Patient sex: M
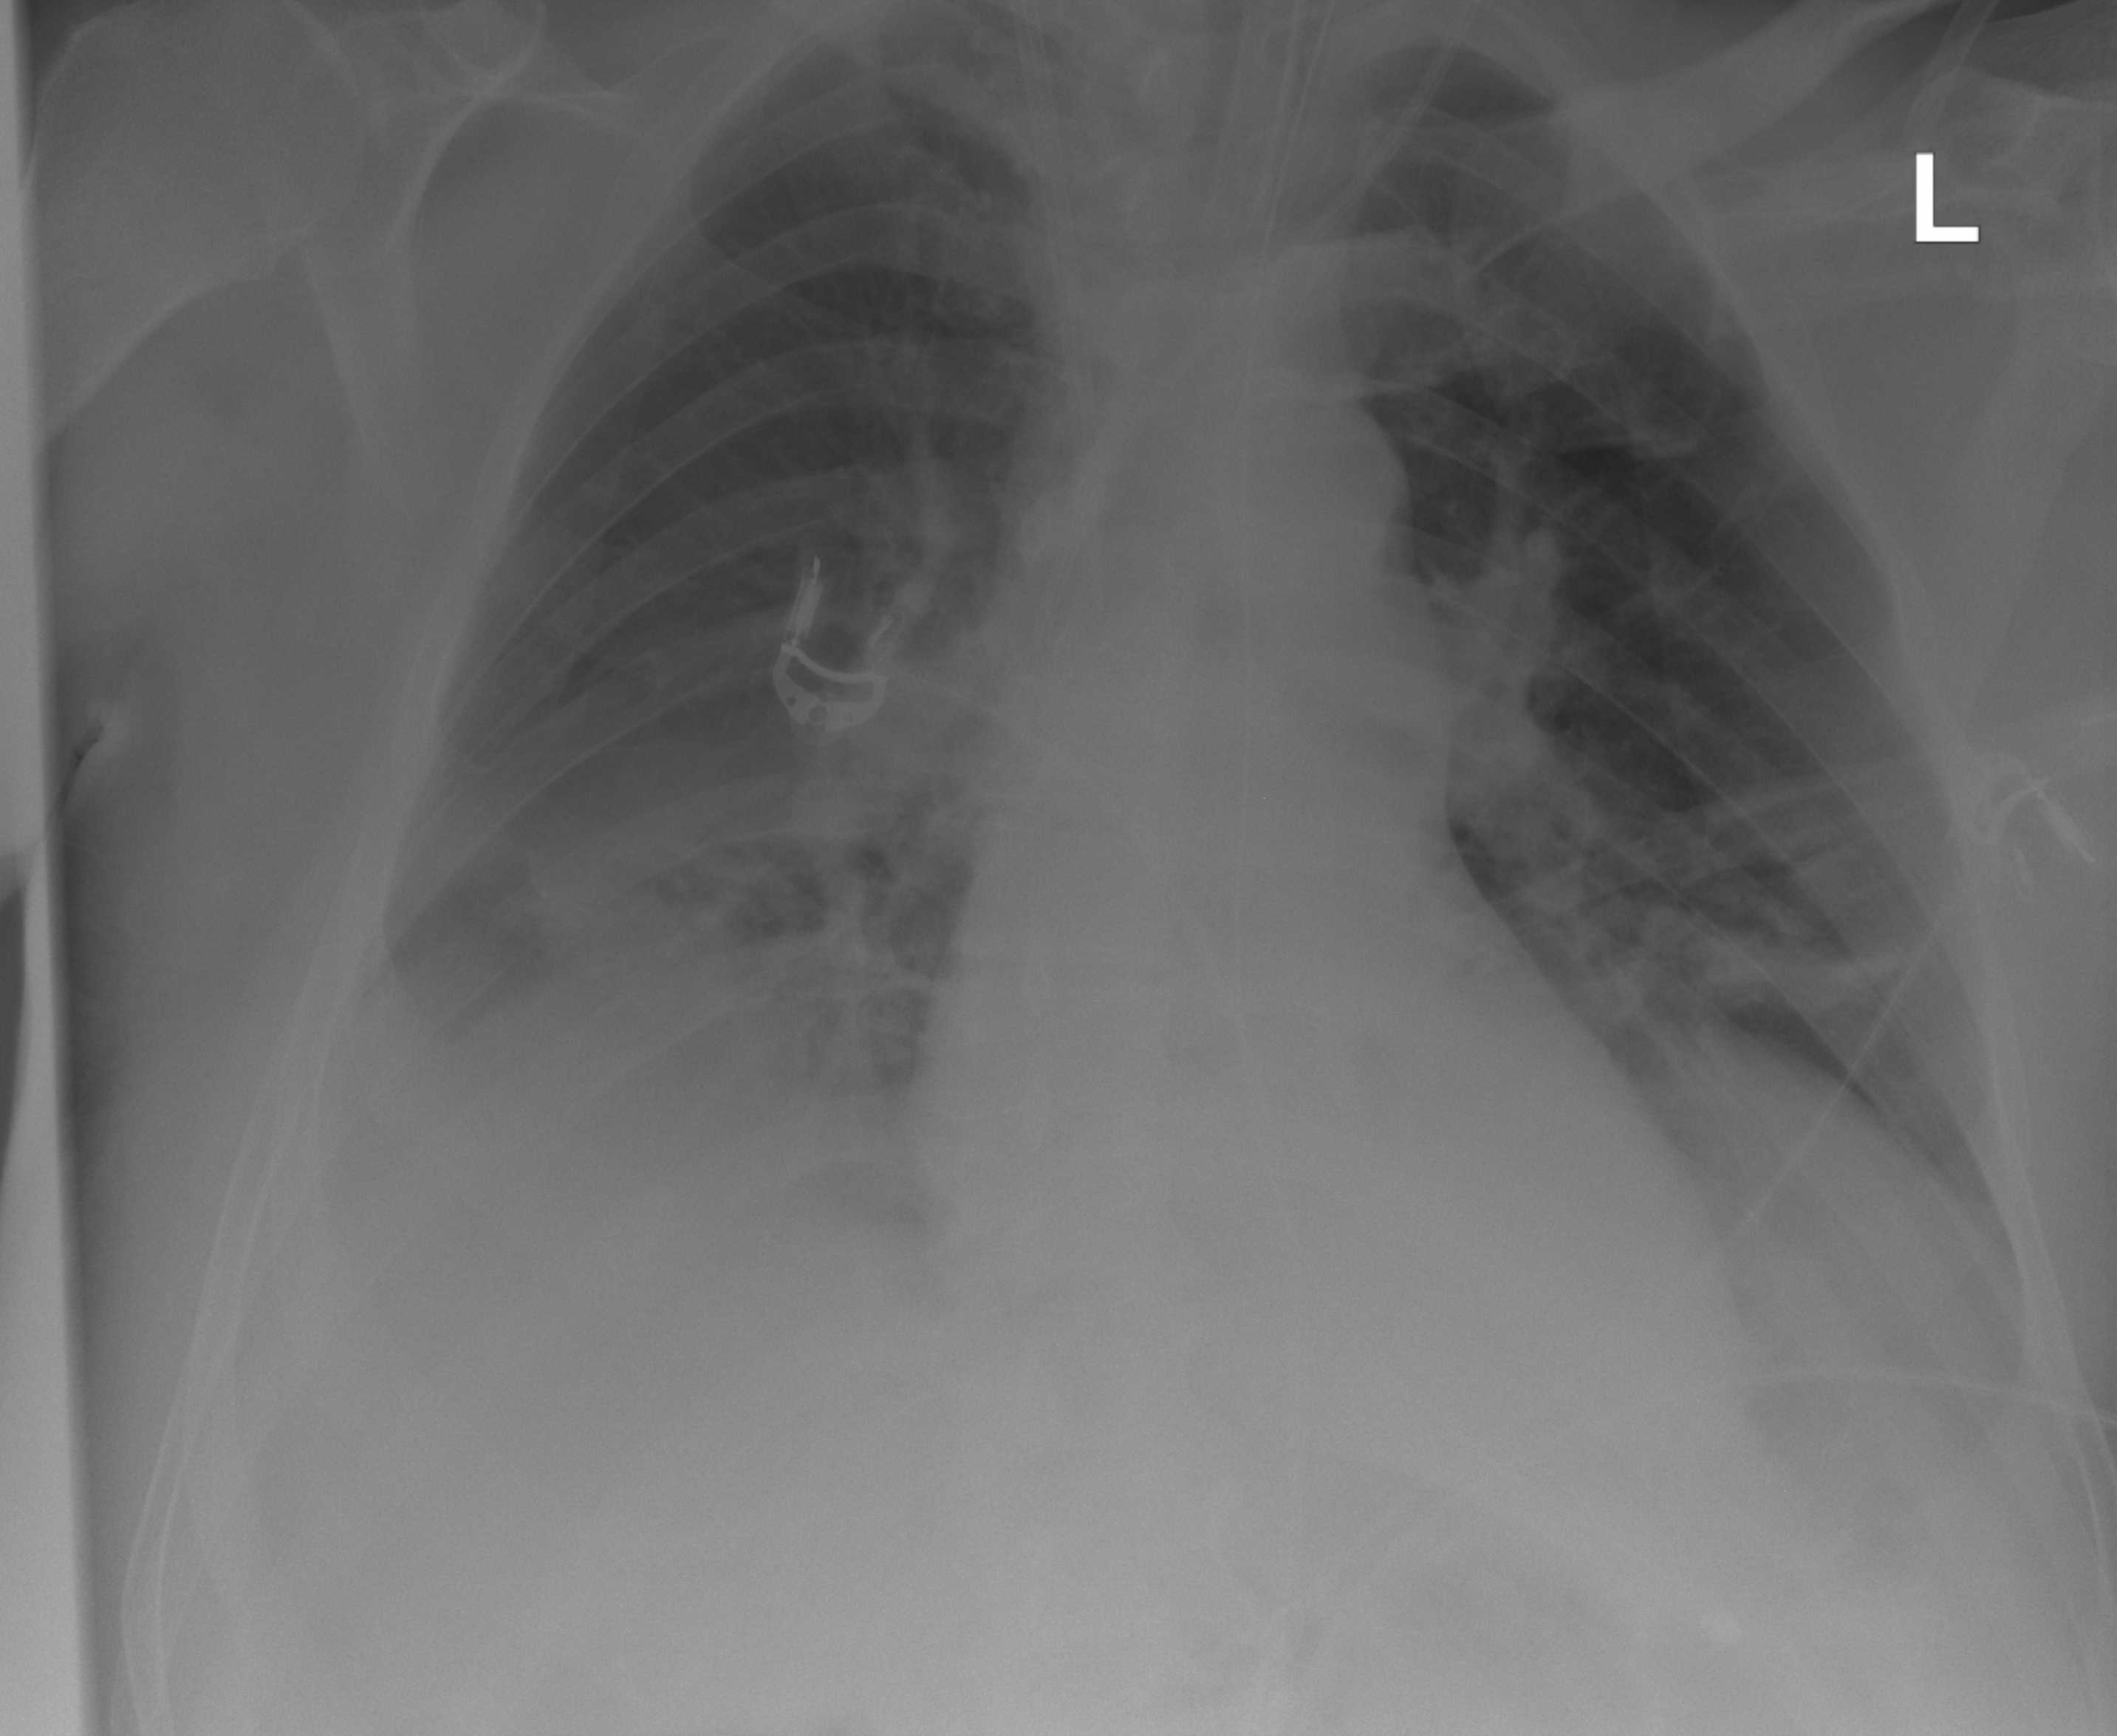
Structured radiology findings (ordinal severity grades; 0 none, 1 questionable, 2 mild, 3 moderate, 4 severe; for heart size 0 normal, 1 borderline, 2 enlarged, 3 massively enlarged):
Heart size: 2
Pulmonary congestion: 2
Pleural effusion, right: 3
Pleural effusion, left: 2
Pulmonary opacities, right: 2
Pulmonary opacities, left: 0
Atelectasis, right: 2
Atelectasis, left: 2